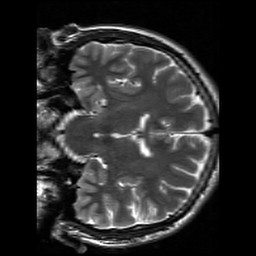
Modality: T2w
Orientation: coronal
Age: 20
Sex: male
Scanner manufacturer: siemens
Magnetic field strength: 3 T
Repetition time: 7 s
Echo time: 0.09 s